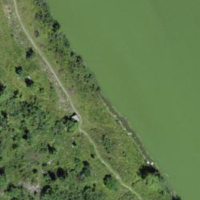
EUNIS habitat code: 23
Species observed at this site:
Rhododendron ferrugineum
Carduus defloratus
Sedum album
Alnus alnobetula
Lamium galeobdolon